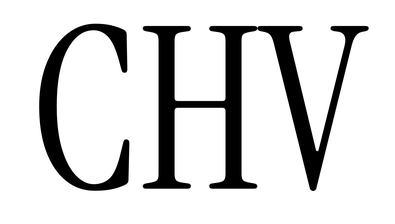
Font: InstrumentSerif-Regular